Question: I've been developing for android using processing but have come to a halt when I wanted to retrieve a list of files within a given directory. Below is a screenshot of the code I have been trying.

I have tried different variations of this (such as getbaseContext().getAssets();) and nothing seems to work. Whenever the code tries to execute the list() part it has an error and there is nothing in 'fileNames'.
Am I missing anything? Is this a problem with processing?
Thanks
EDIT: The direction I am trying to access is "assets/Levels/" which I can see from my project view in eclipse.
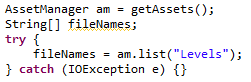
Answer: So I got it to work!
Turns out it was a problem with where I was placing the 'String[] fileNames;' code before trying to put data into it. The below code works fine:

Thanks for the help!